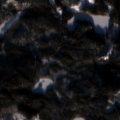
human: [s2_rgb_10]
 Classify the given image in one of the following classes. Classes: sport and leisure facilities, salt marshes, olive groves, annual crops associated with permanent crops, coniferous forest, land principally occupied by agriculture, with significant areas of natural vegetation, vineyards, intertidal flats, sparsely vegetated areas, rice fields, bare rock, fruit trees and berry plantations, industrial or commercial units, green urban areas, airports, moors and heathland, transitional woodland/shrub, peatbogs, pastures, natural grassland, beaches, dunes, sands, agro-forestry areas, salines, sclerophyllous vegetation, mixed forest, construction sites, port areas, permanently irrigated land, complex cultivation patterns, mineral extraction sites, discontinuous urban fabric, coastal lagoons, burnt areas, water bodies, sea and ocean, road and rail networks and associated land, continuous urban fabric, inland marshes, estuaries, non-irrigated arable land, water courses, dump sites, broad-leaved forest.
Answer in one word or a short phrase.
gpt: coniferous forest, mixed forest, water bodies